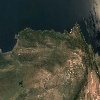
Label: land